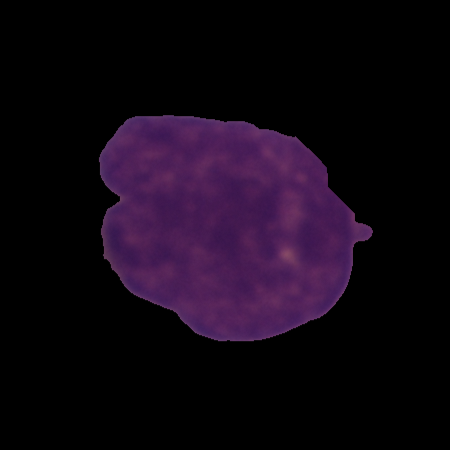
Label: cancer